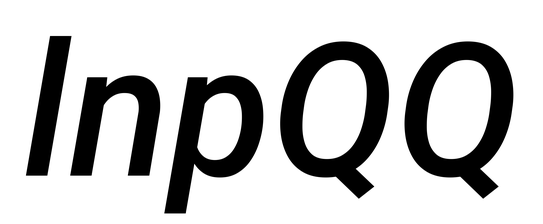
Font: Roboto-Italic_Medium_Italic